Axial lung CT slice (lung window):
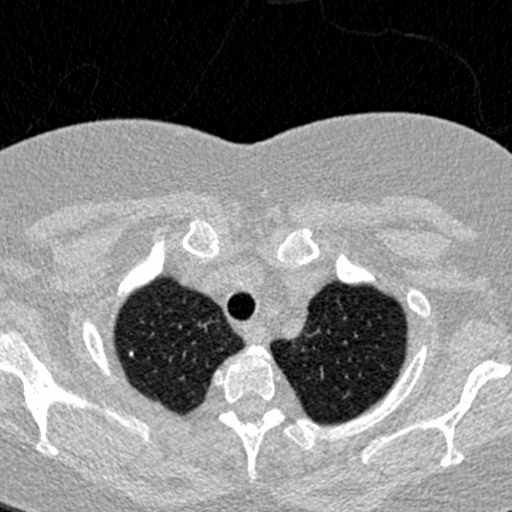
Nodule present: yes
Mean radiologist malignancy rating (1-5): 1